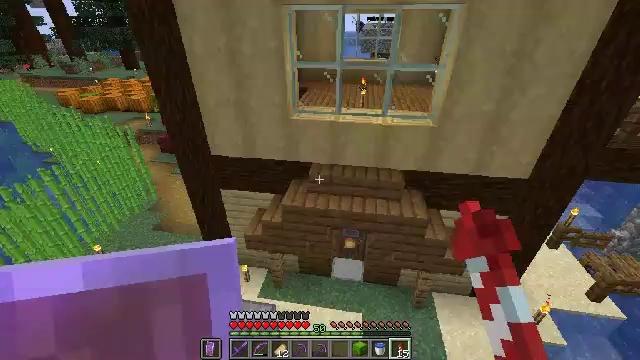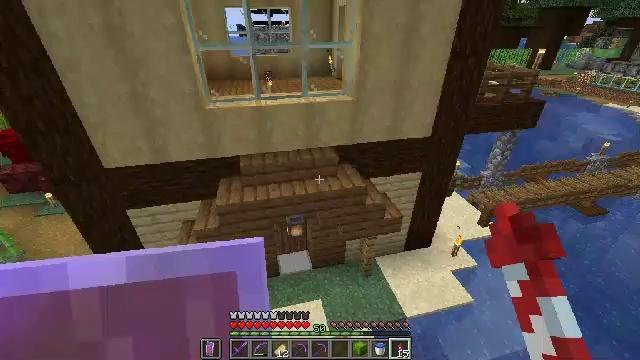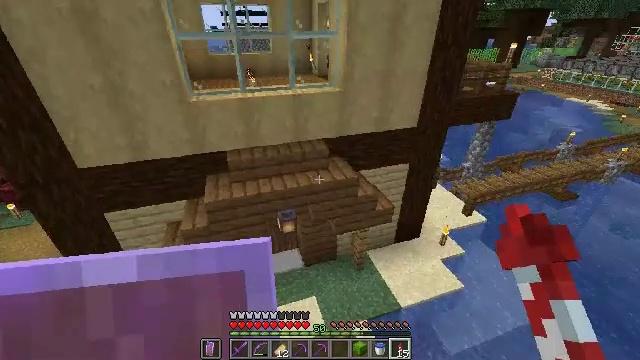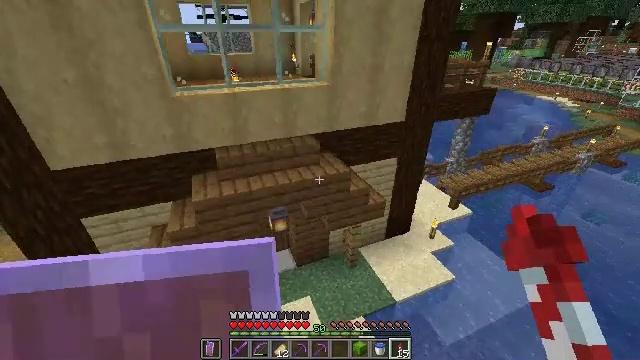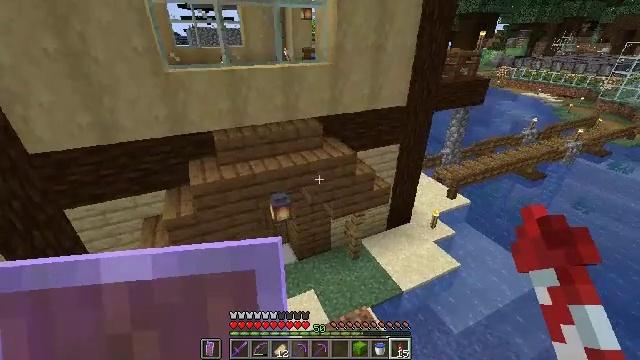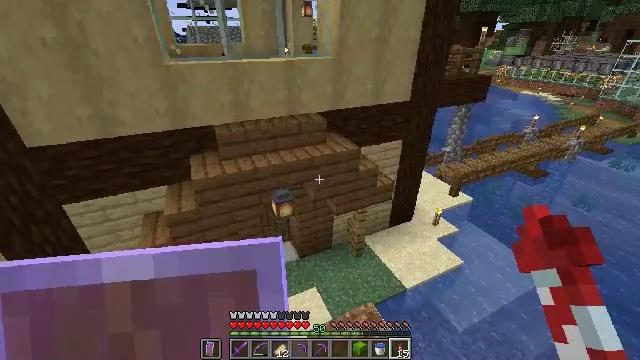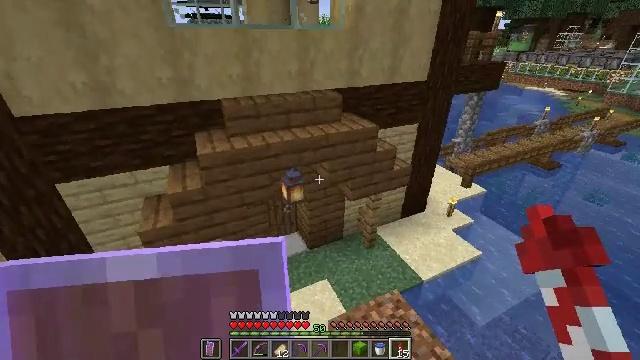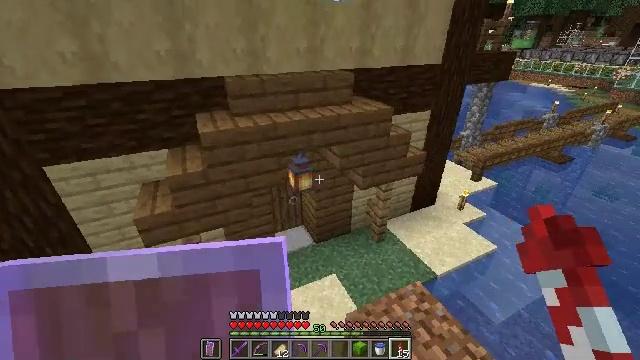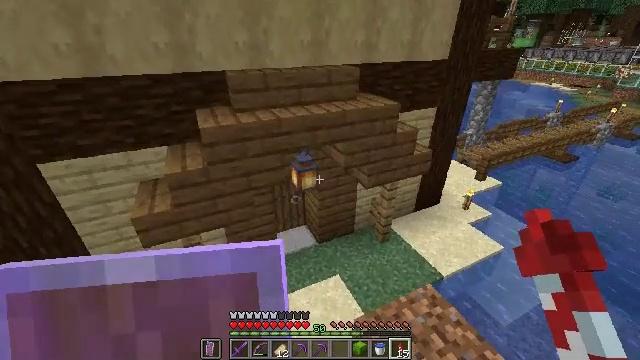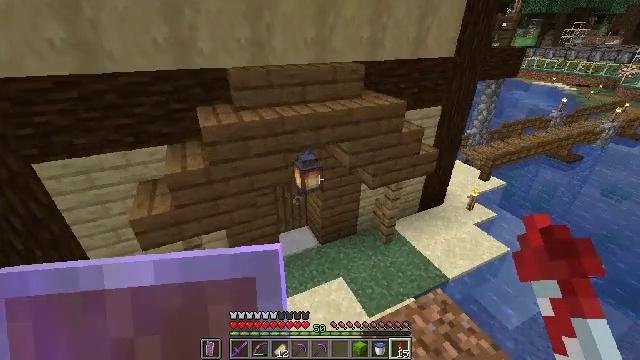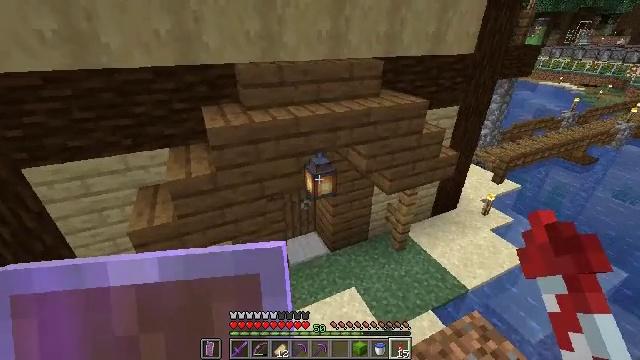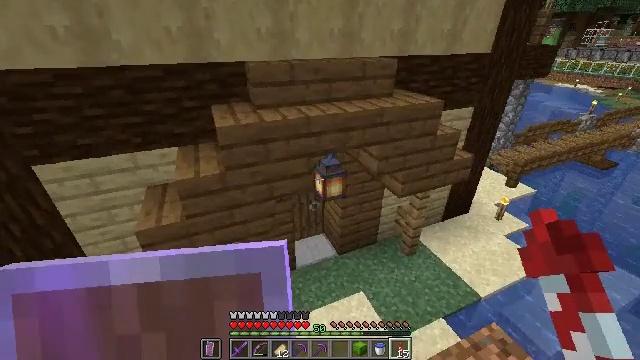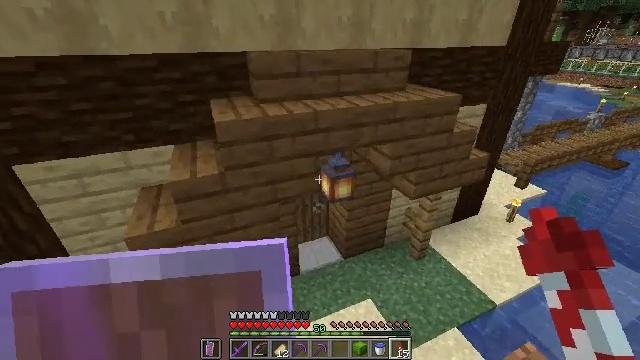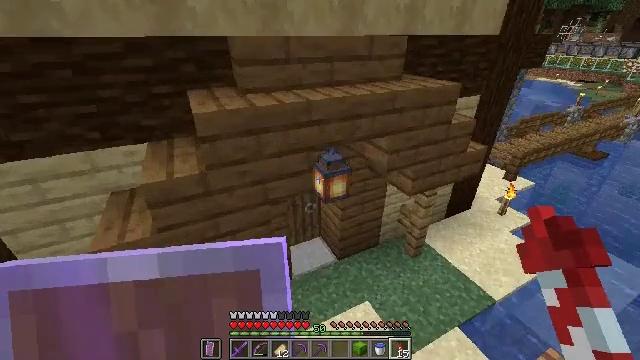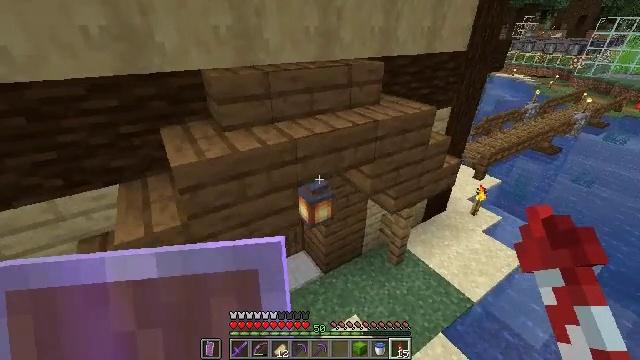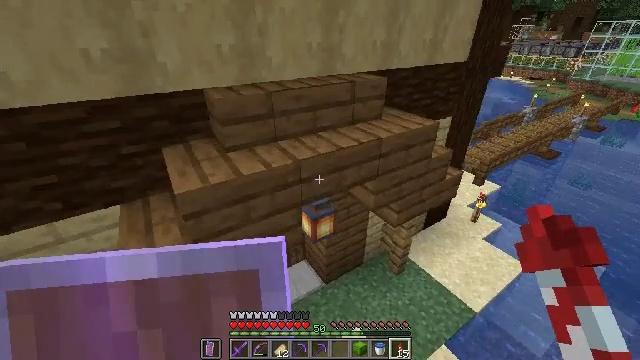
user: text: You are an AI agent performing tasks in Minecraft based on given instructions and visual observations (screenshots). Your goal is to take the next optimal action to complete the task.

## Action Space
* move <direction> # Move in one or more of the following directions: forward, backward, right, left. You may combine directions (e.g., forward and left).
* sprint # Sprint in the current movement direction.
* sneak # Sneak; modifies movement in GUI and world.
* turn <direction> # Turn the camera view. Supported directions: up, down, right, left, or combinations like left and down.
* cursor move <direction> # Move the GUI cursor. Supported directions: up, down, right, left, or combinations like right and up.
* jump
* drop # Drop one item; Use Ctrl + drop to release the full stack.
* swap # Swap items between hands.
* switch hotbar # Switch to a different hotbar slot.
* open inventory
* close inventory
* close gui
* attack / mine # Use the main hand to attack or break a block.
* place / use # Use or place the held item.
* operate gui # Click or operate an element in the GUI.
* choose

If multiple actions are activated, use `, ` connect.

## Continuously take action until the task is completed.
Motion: motion action
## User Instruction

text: Gather the shulker box for storage.
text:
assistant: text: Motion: turn right
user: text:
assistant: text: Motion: turn right
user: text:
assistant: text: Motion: turn right
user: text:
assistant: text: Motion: turn right
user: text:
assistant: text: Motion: no_op
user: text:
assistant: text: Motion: no_op
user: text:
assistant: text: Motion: no_op
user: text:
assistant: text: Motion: no_op
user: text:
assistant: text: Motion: no_op
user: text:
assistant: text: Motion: no_op
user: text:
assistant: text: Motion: turn left
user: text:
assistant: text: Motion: no_op
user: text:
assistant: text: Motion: turn right
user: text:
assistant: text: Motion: turn right
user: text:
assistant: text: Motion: no_op
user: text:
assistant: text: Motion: turn right and down
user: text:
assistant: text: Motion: turn right and down
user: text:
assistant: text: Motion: no_op
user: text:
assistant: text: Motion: move forward
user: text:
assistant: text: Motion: move forward
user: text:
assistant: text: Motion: move forward
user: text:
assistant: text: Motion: move forward
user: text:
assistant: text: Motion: move forward
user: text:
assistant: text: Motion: move forward
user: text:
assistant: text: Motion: move forward, turn left and down
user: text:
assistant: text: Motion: move forward, turn left and down
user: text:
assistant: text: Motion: move forward, turn left and down
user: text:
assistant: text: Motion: move forward
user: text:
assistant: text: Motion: move forward, turn left and down
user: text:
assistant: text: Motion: move forward, turn left and down